Question: I have an html form that asks user details for a curriculum vitae:
'''
<form action = "processdetails.html" method = "post">
<table>
<tr><td style = "font-weight: bold">Personal Details:</td></tr>
<tr>
<td>Name:</td>
<td><input type = "text" name = "applicant"/></td>
</tr>
<tr>
<td>Mobile No.:</td>
<td><input type = "text" name = "mobile"/></td>
</tr>
<tr>
<td>E-mail:</td>
<td><input type = "text" name = "email"/></td>
</tr>
</table>
<br/>
<input style = "width: 150px" type = "submit" value = "Generate CV"/>
</form>
'''
After clicking "Generate CV" button, it goes to a Servlet that displays the entered details:
'''
@WebServlet("/processdetails.html")
public class ProcessDetailsServlet extends HttpServlet {
private static final long serialVersionUID = 1L;
String applicantName = "";
String mobileNo = "";
String emailAdd = "";
protected void doGet(HttpServletRequest request, HttpServletResponse response) throws ServletException, IOException {
doPost(request, response);
}
protected void doPost(HttpServletRequest request, HttpServletResponse response) throws ServletException, IOException {
response.setContentType("text/html");
if(request.getParameter("applicant") != null) {
applicantName = request.getParameter("applicant");
}
if(request.getParameter("mobile") != null) {
mobileNo = request.getParameter("mobile");
}
if(request.getParameter("email") != null) {
emailAdd = request.getParameter("email");
}
PrintWriter out = response.getWriter();
// other necessary html/css here
out.print("<form action = 'generatepdf.html' method = 'post'>");
out.print("<table>");
out.print("<tr><td style = 'font-weight: bold'>Personal Details:</td></tr>");
out.print("<tr>");
out.print("<td>Name:</td>");
out.print("<td>" + applicantName + "</td>");
out.print("</tr>");
out.print("<tr>");
out.print("<td>Mobile No.:</td>");
out.print("<td>" + mobileNo + "</td>");
out.print("</tr>");
out.print("<tr>");
out.print("<td>E-mail:</td>");
out.print("<td>" + emailAdd + "</td>");
out.print("</tr>");
out.print("</table>");
out.print("<br/>");
out.print("<input style = 'width: 150px' type = 'submit' value = 'Generate PDF'/>");
out.print("</form>");
// other html
out.close();
}
}
'''
After clicking the "Generate PDF" button, it jumps to another Servlet:
'''
@WebServlet("/generatepdf.html")
public class GeneratePdfServlet extends HttpServlet {
private static final long serialVersionUID = 1L;
protected void doGet(HttpServletRequest request, HttpServletResponse response) throws ServletException, IOException {
doPost(request, response);
}
protected void doPost(HttpServletRequest request, HttpServletResponse response) throws ServletException, IOException {
generatePdf();
}
protected void generatePdf() {
System.out.println("This is generatePdf().");
ProcessDetailsServlet pds = new ProcessDetailsServlet();
System.out.println("Name: " + pds.applicantName);
}
}
'''
To check if 'generatePdf()' is getting the details, I printed it to console.
However, 'applicantName' is not being printed:

Why is 'applicantName' not being accessed?
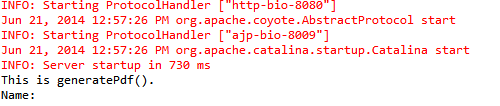
Answer: 1. When you click on 'Generate CV', your form gets submitted to ProcessDetailsServlet
2. ProcessDetailsServlet displays result
3. When you click on 'Generate PDF' you again submit to GeneratePdfServlet.
Well, basically you will not get any of the user details to the 'GeneratePdfServlet' because you are not submitting any value to the 'GeneratePdfServlet' when you click on 'Generate PDF'.
User data will not persist for the next request until you manage to save it in a 'HttpSession' or some place safe.
Your alternative (if you do not want to use 'HttpSession') is, you can generate a form using 'ProcessDetailsServlet' using uneditable input fields instead of table. So next time user clicks on 'Generate PDF', you can resubmit their data and get it in servlet to generate a PDF.
Edit:
Only input fields are submitted in form. So table values don't reach the Servlet.